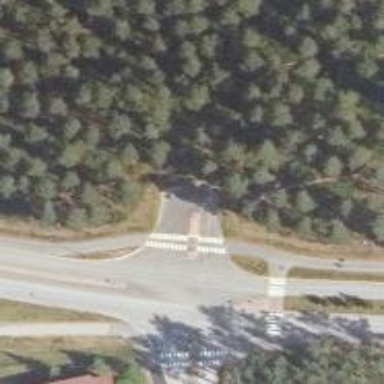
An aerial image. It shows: Marked road crossing.